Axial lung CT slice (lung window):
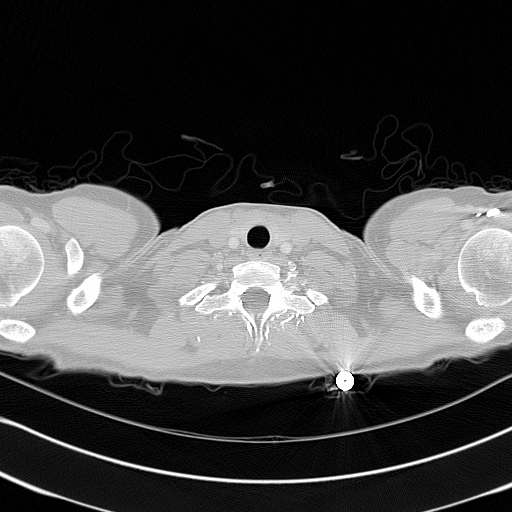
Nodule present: no